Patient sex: M
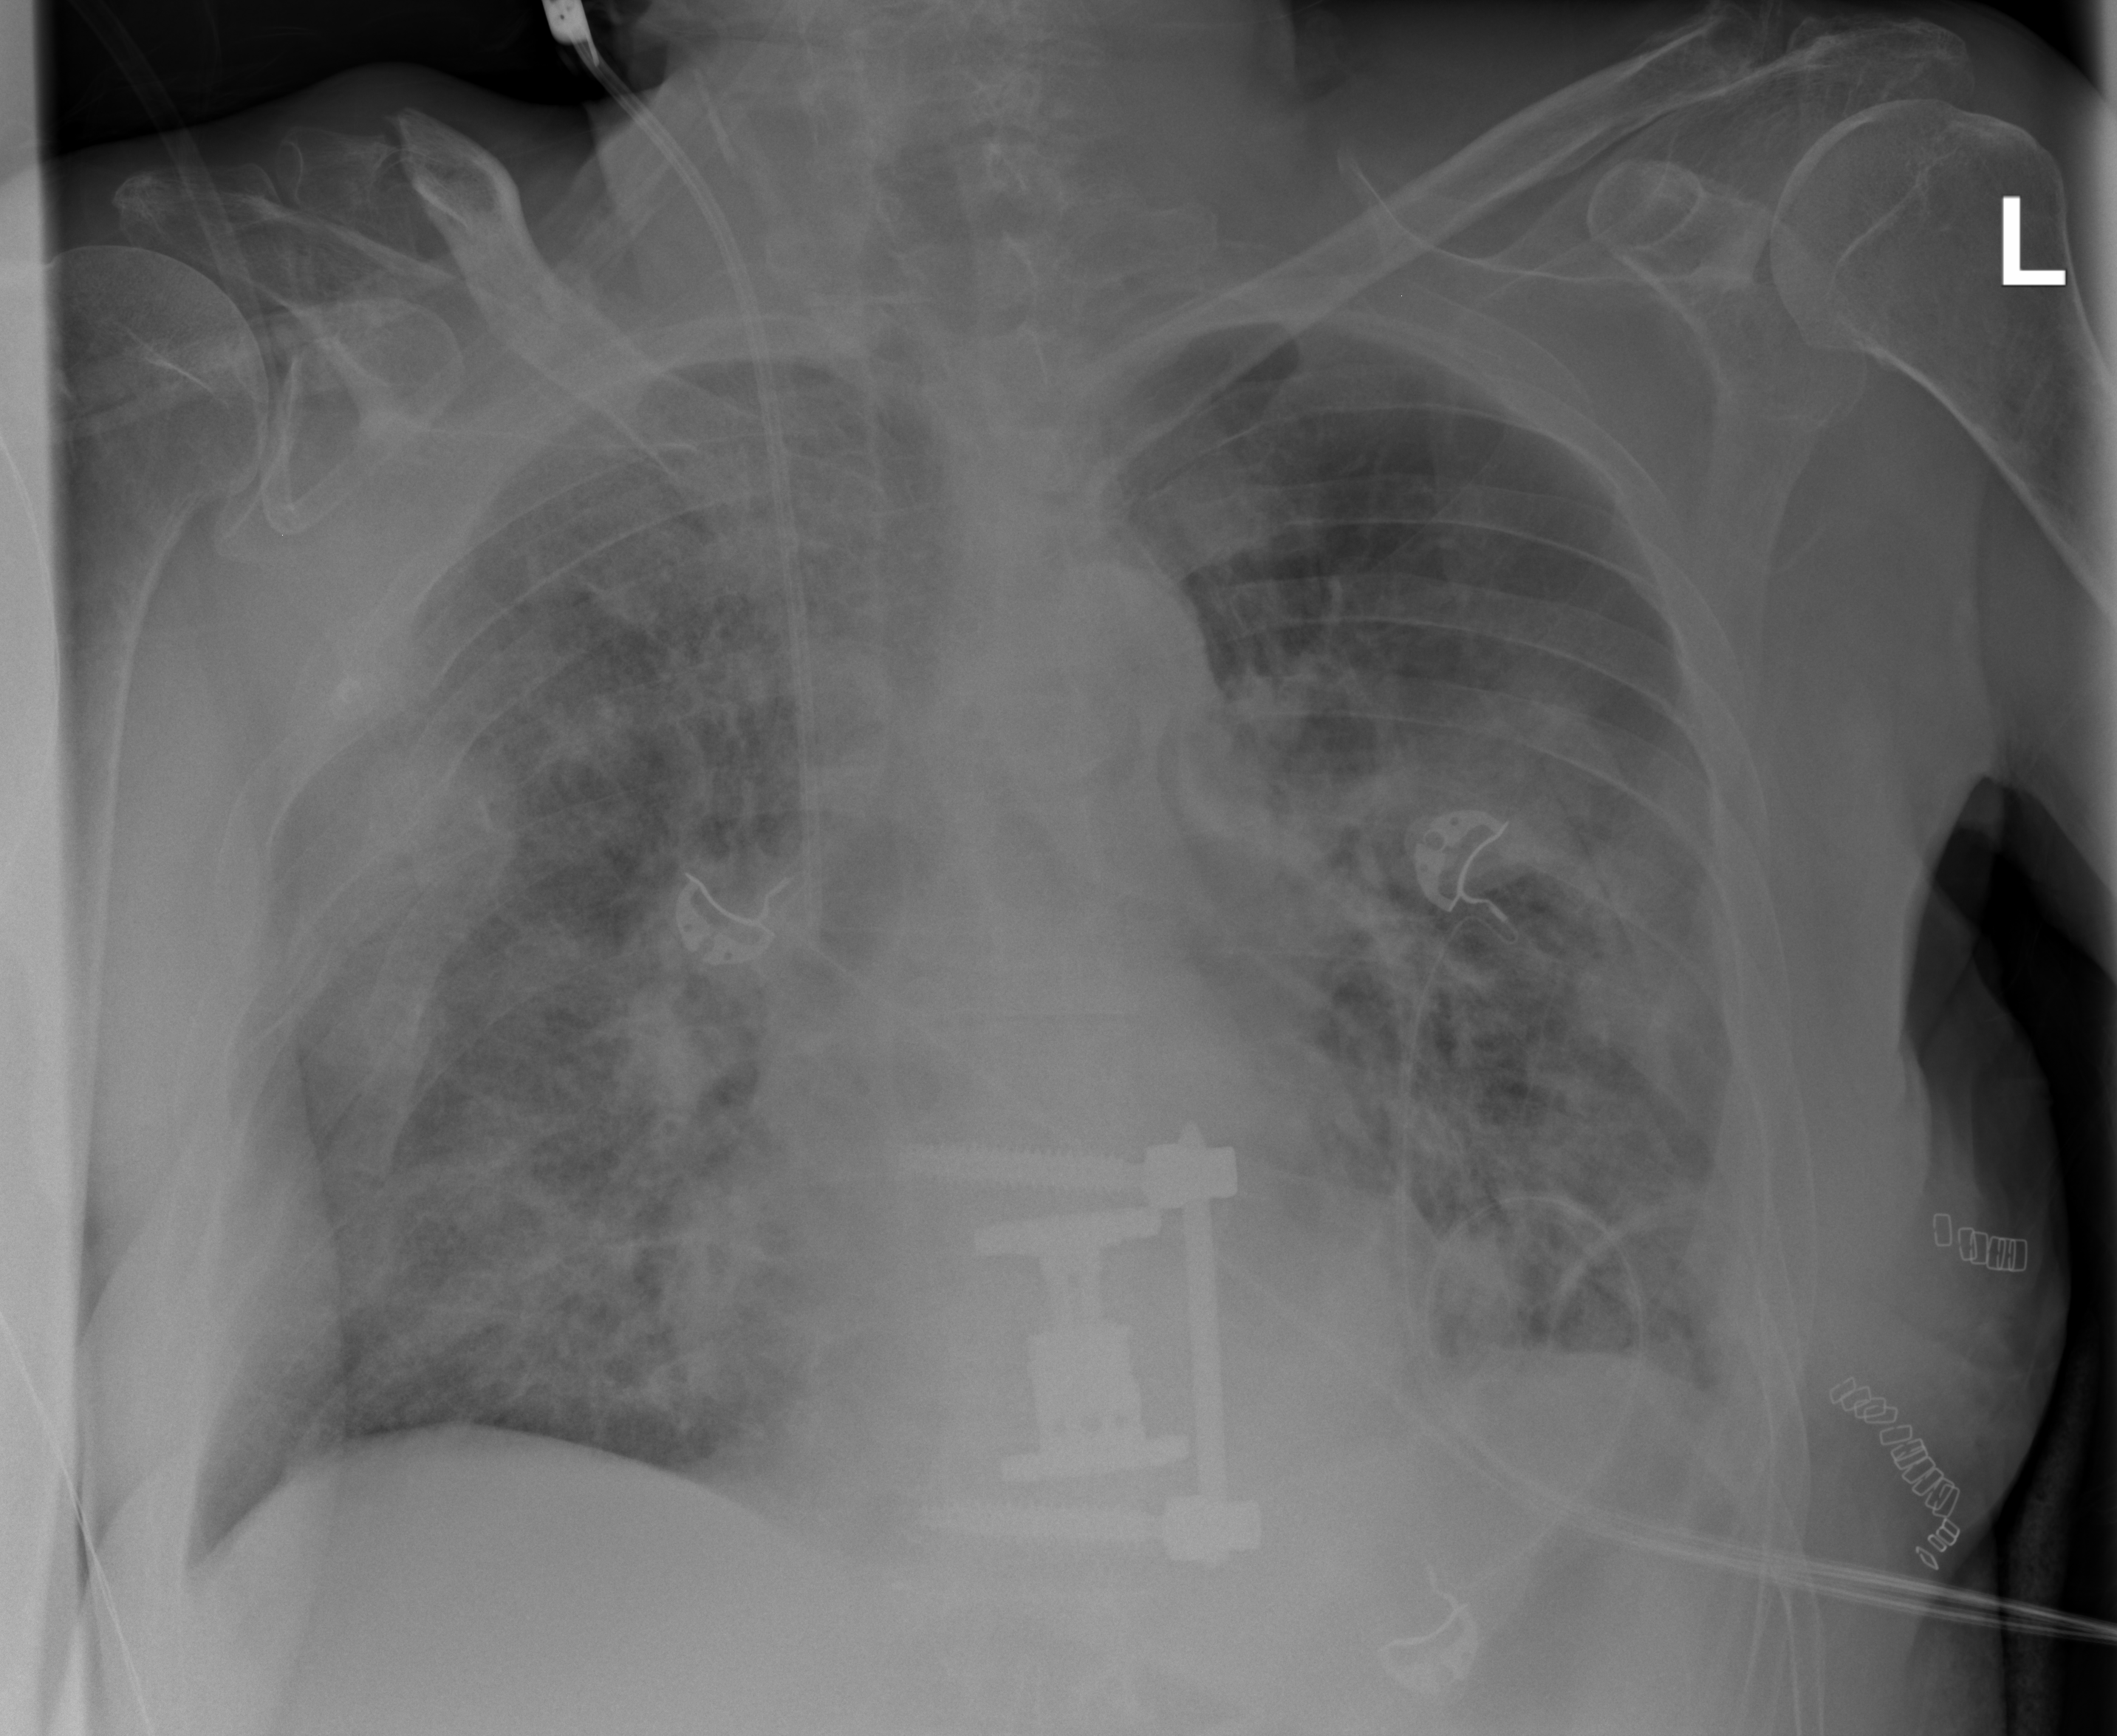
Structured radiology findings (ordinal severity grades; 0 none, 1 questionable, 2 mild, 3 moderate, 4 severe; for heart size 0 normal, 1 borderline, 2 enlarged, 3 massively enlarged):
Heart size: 0
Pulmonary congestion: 2
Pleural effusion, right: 0
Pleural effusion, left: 2
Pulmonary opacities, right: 4
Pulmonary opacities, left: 3
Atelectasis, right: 3
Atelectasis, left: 3